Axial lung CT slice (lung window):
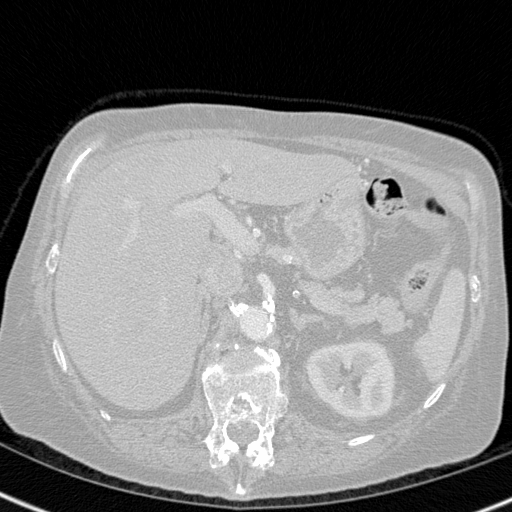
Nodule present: no